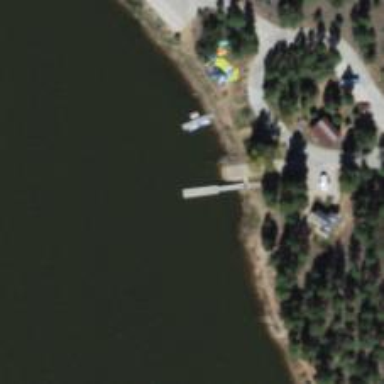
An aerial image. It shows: Dock located along the waterway.